Interaction volume radius: 5 \u00c5
Interaction volume height: 30 \u00c5
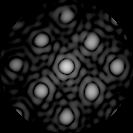
Disorder parameter: 0.1596